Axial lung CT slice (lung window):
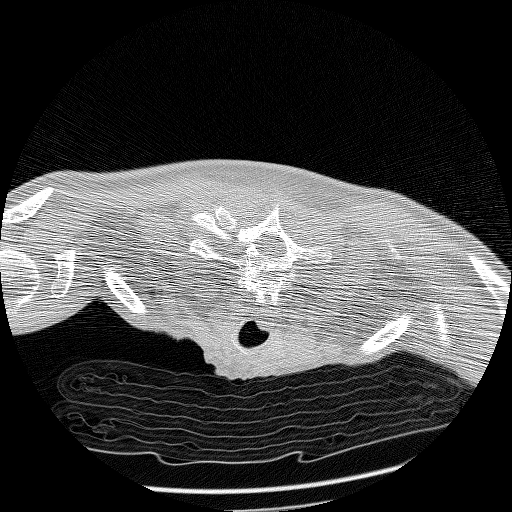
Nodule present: no